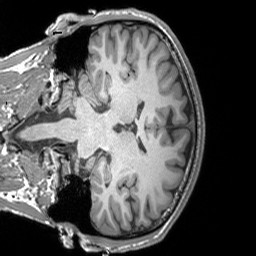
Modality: T1w
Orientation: coronal
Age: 25
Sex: male
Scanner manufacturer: siemens
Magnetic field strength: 3 T
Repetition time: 1.9 s
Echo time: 0.00252 s